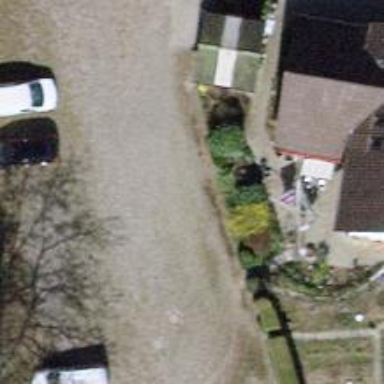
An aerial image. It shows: Parking area.